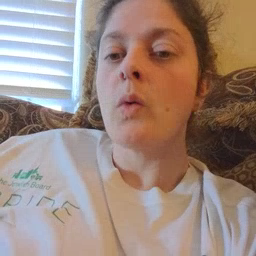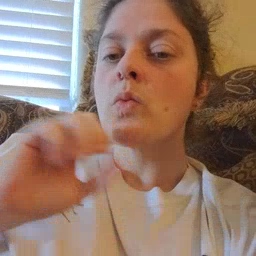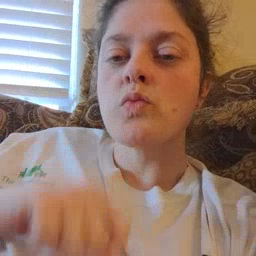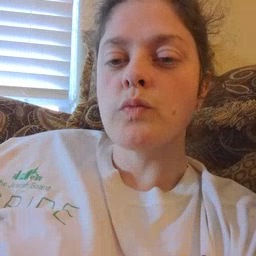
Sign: old